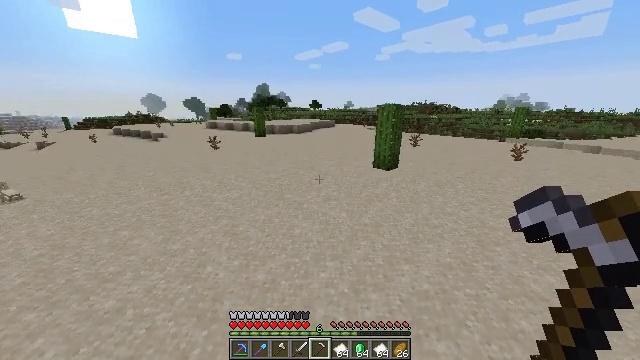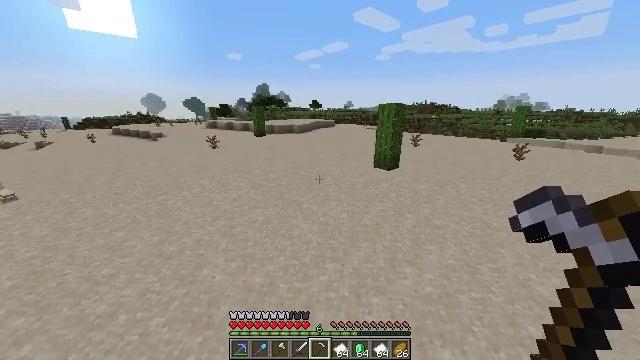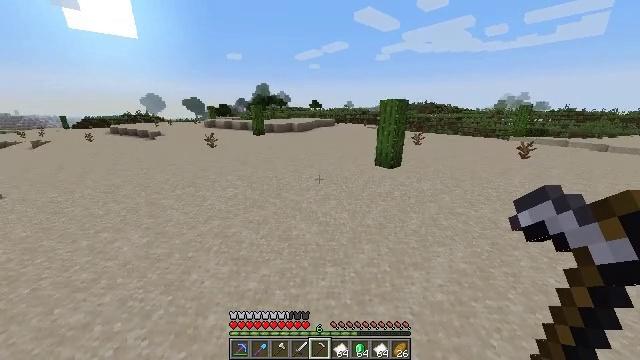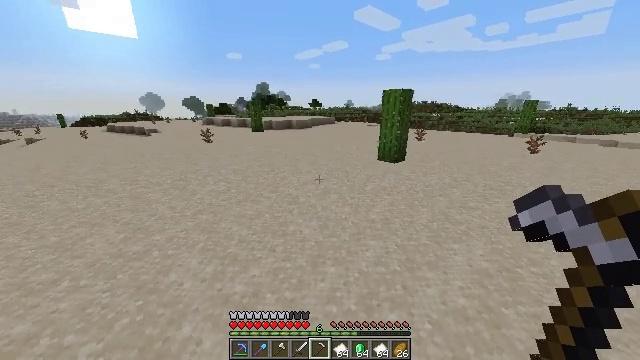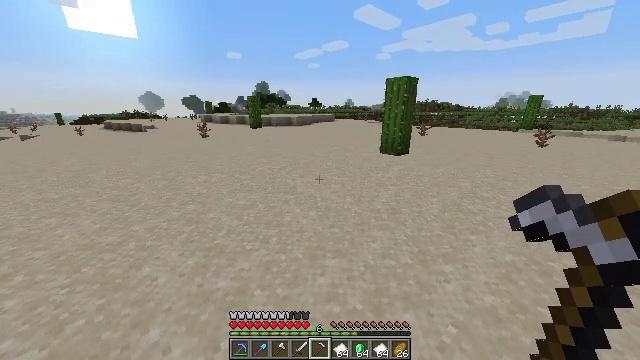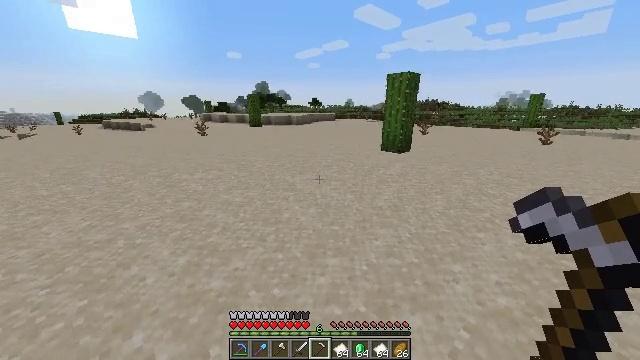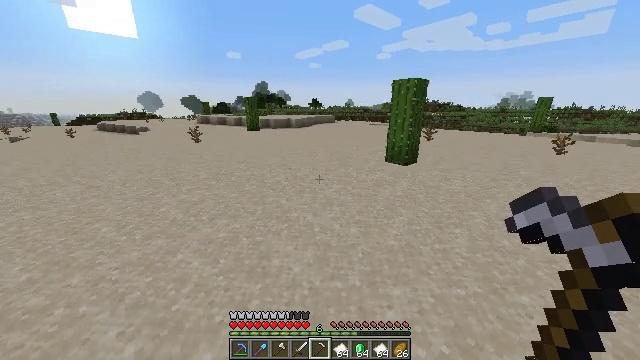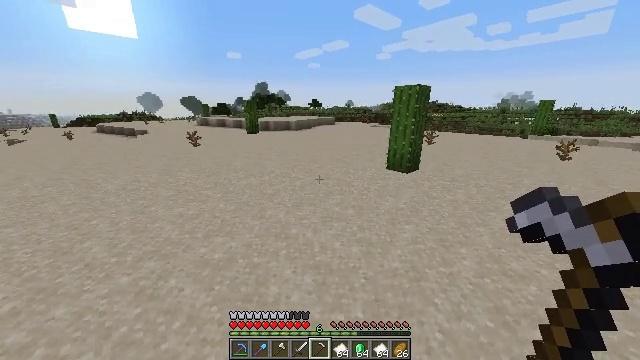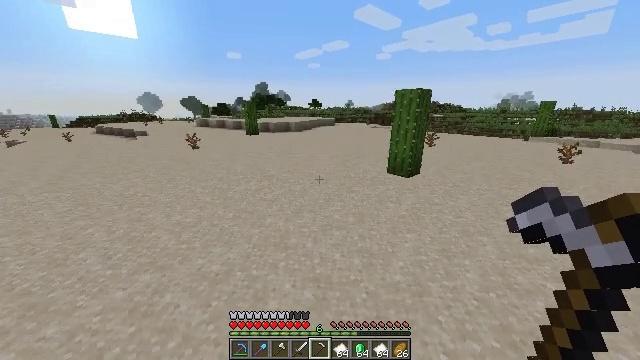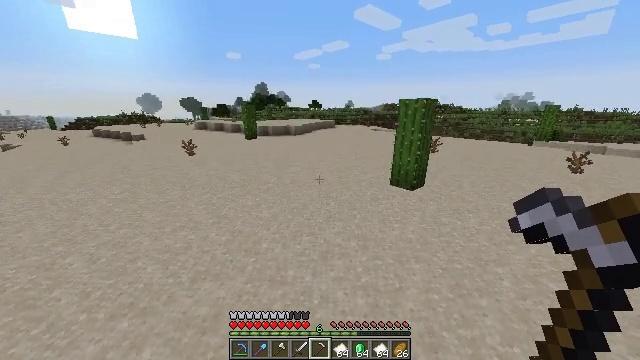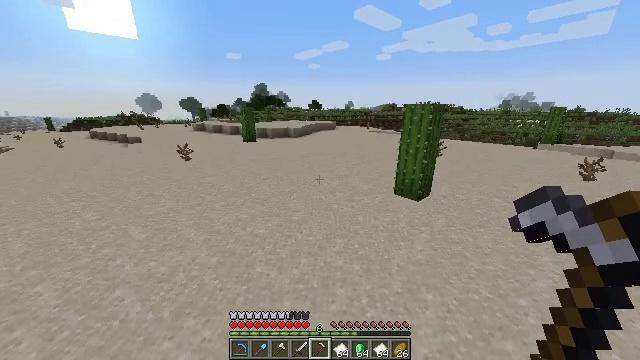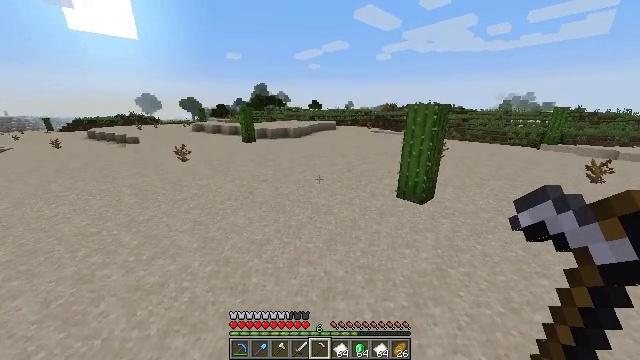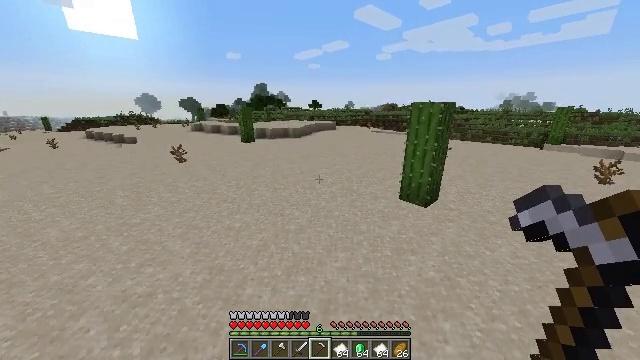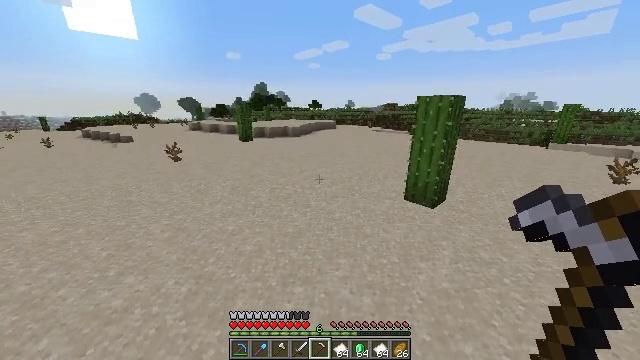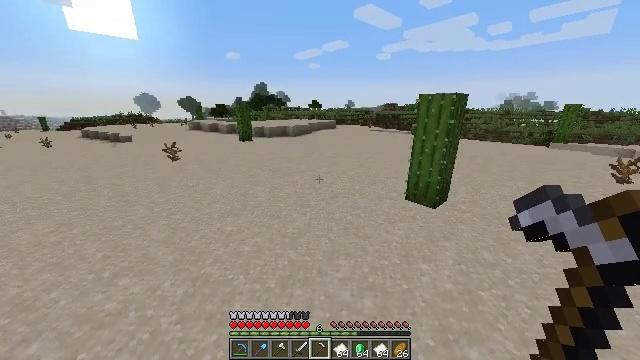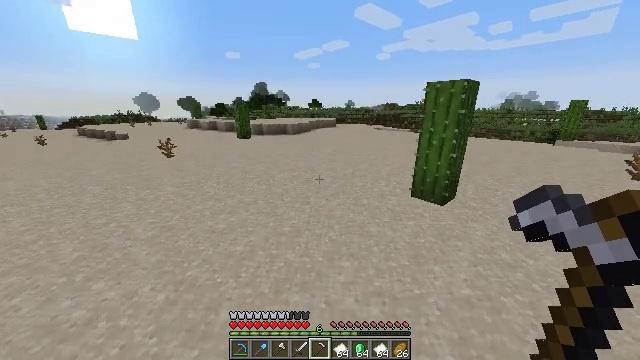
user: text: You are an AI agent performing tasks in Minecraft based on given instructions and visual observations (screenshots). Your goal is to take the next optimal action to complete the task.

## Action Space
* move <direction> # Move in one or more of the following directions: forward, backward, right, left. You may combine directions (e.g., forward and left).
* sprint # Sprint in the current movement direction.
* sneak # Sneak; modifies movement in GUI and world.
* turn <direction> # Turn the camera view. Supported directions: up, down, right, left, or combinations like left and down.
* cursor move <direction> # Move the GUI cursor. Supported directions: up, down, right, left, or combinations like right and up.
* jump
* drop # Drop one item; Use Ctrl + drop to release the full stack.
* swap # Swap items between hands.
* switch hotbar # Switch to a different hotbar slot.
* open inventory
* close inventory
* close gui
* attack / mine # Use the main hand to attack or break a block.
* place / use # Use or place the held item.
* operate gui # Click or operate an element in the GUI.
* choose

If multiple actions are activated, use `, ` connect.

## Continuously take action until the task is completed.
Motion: motion action
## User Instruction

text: Gather a dead bush.
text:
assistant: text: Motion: move forward, sprint, jump
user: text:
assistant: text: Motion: move forward, sprint, jump
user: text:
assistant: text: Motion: move forward, sprint, jump
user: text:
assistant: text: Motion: move forward, sprint, jump
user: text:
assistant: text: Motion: move forward, sprint, jump
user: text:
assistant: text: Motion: move forward, sprint, jump
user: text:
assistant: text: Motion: move forward, sprint, jump
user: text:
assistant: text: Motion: move forward, sprint, jump
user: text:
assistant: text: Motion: move forward, sprint, jump
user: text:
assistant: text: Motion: move forward, sprint, jump
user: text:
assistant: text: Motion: move forward, sprint, jump
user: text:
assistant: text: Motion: move forward, sprint, jump
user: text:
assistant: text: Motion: move forward, sprint, jump
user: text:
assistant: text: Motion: move forward, sprint, jump
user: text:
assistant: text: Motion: move forward, sprint, jump
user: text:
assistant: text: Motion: move forward, sprint, jump
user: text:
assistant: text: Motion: move forward, sprint, jump
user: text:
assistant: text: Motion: move forward, sprint, jump
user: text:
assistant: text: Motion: move forward, sprint, jump
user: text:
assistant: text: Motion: move forward, sprint, jump
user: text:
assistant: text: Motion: move forward, sprint, jump
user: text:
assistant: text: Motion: move forward, sprint, jump
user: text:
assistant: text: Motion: move forward, sprint, jump
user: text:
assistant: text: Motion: move forward, sprint, jump
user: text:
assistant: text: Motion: move forward, sprint, jump
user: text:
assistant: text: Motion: move forward, sprint, jump
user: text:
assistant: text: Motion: move forward, sprint, jump
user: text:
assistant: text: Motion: move forward, sprint, jump
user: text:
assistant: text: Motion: move forward, sprint, jump
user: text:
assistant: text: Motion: move forward, sprint, jump